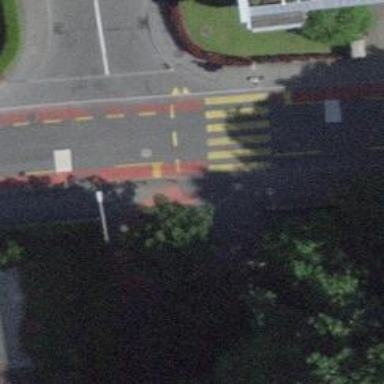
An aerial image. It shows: Road with traffic signals.